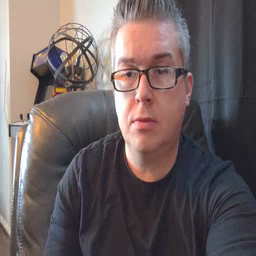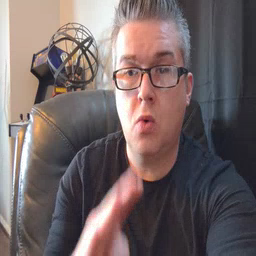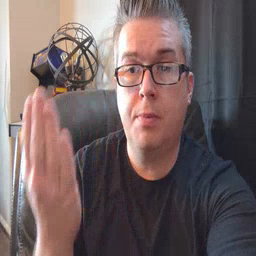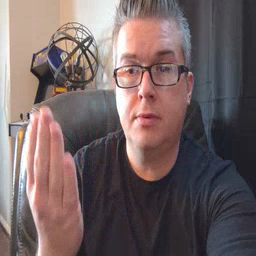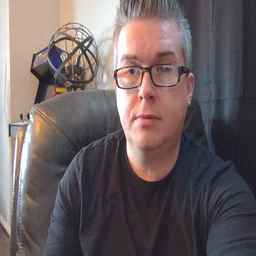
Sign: open